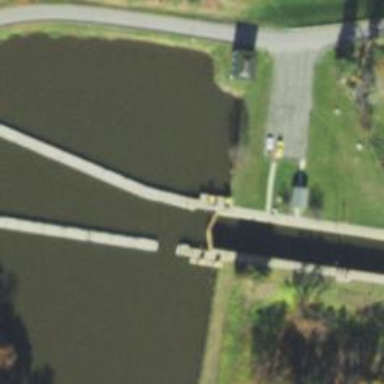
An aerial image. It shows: Lock gate along waterway.